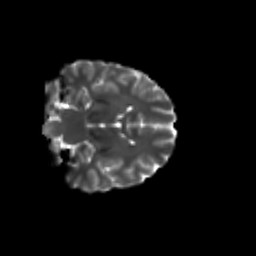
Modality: T2w
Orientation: coronal
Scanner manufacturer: siemens
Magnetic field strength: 3 T
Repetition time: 9.2 s
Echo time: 0.084 s